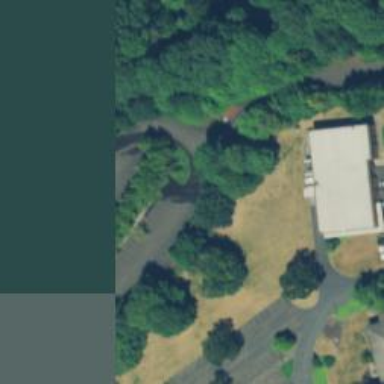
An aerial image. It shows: Driveway.